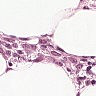
Metastatic tissue present: yes